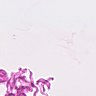
Metastatic tissue present: no